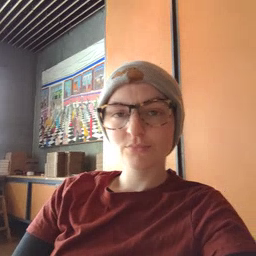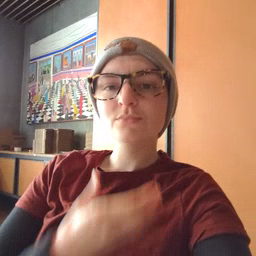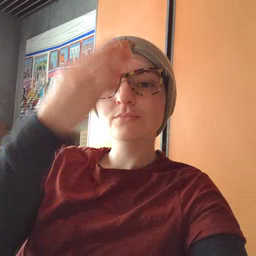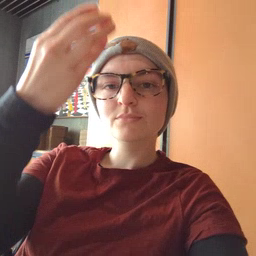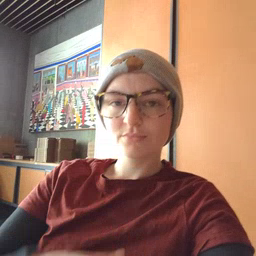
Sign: giraffe